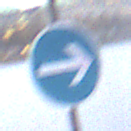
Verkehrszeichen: VorgeschriebeneFahrtrichtungHierRechts
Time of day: MorningAfternoon
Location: Outdoor (Urban)
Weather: Overcast
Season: NotSpecified
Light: Natural